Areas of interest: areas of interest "Wealth Creation Port"
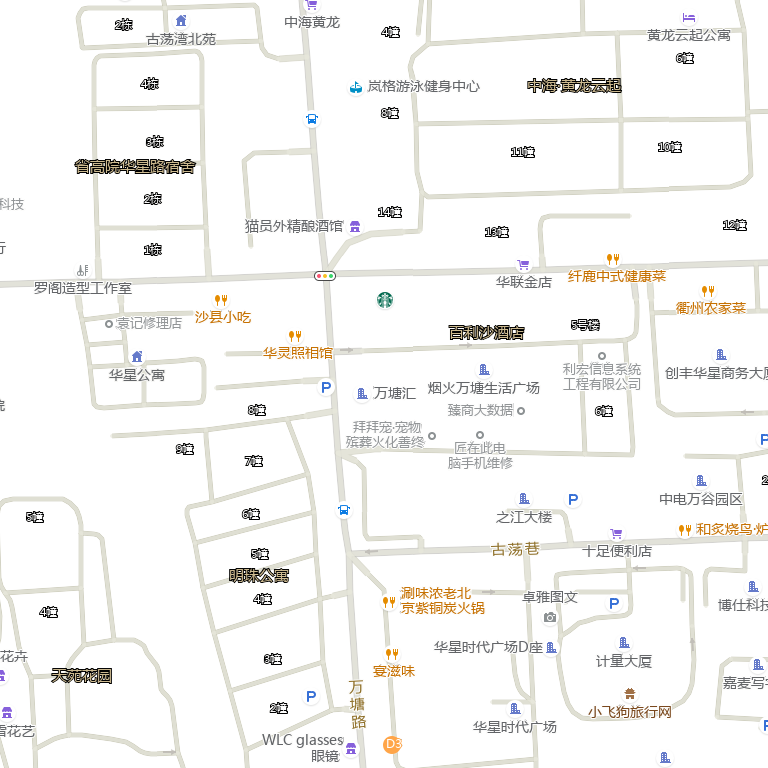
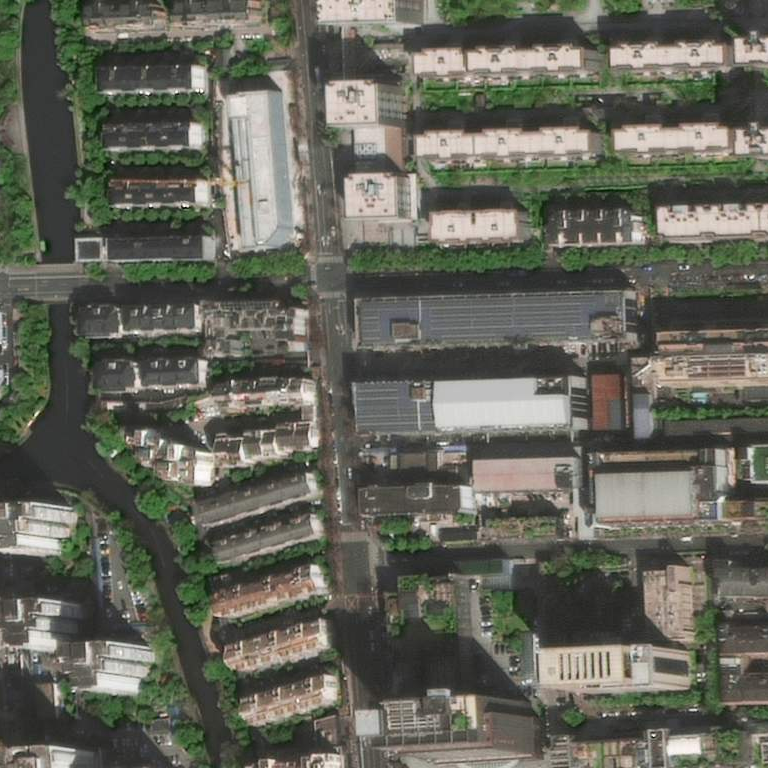